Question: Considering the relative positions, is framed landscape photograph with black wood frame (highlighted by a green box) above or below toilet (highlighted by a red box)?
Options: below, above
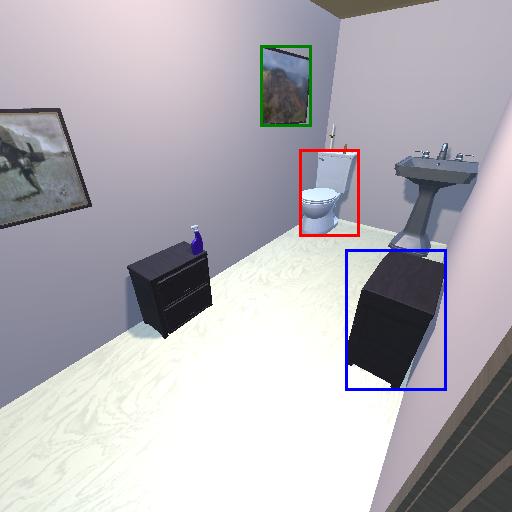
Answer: below